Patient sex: M
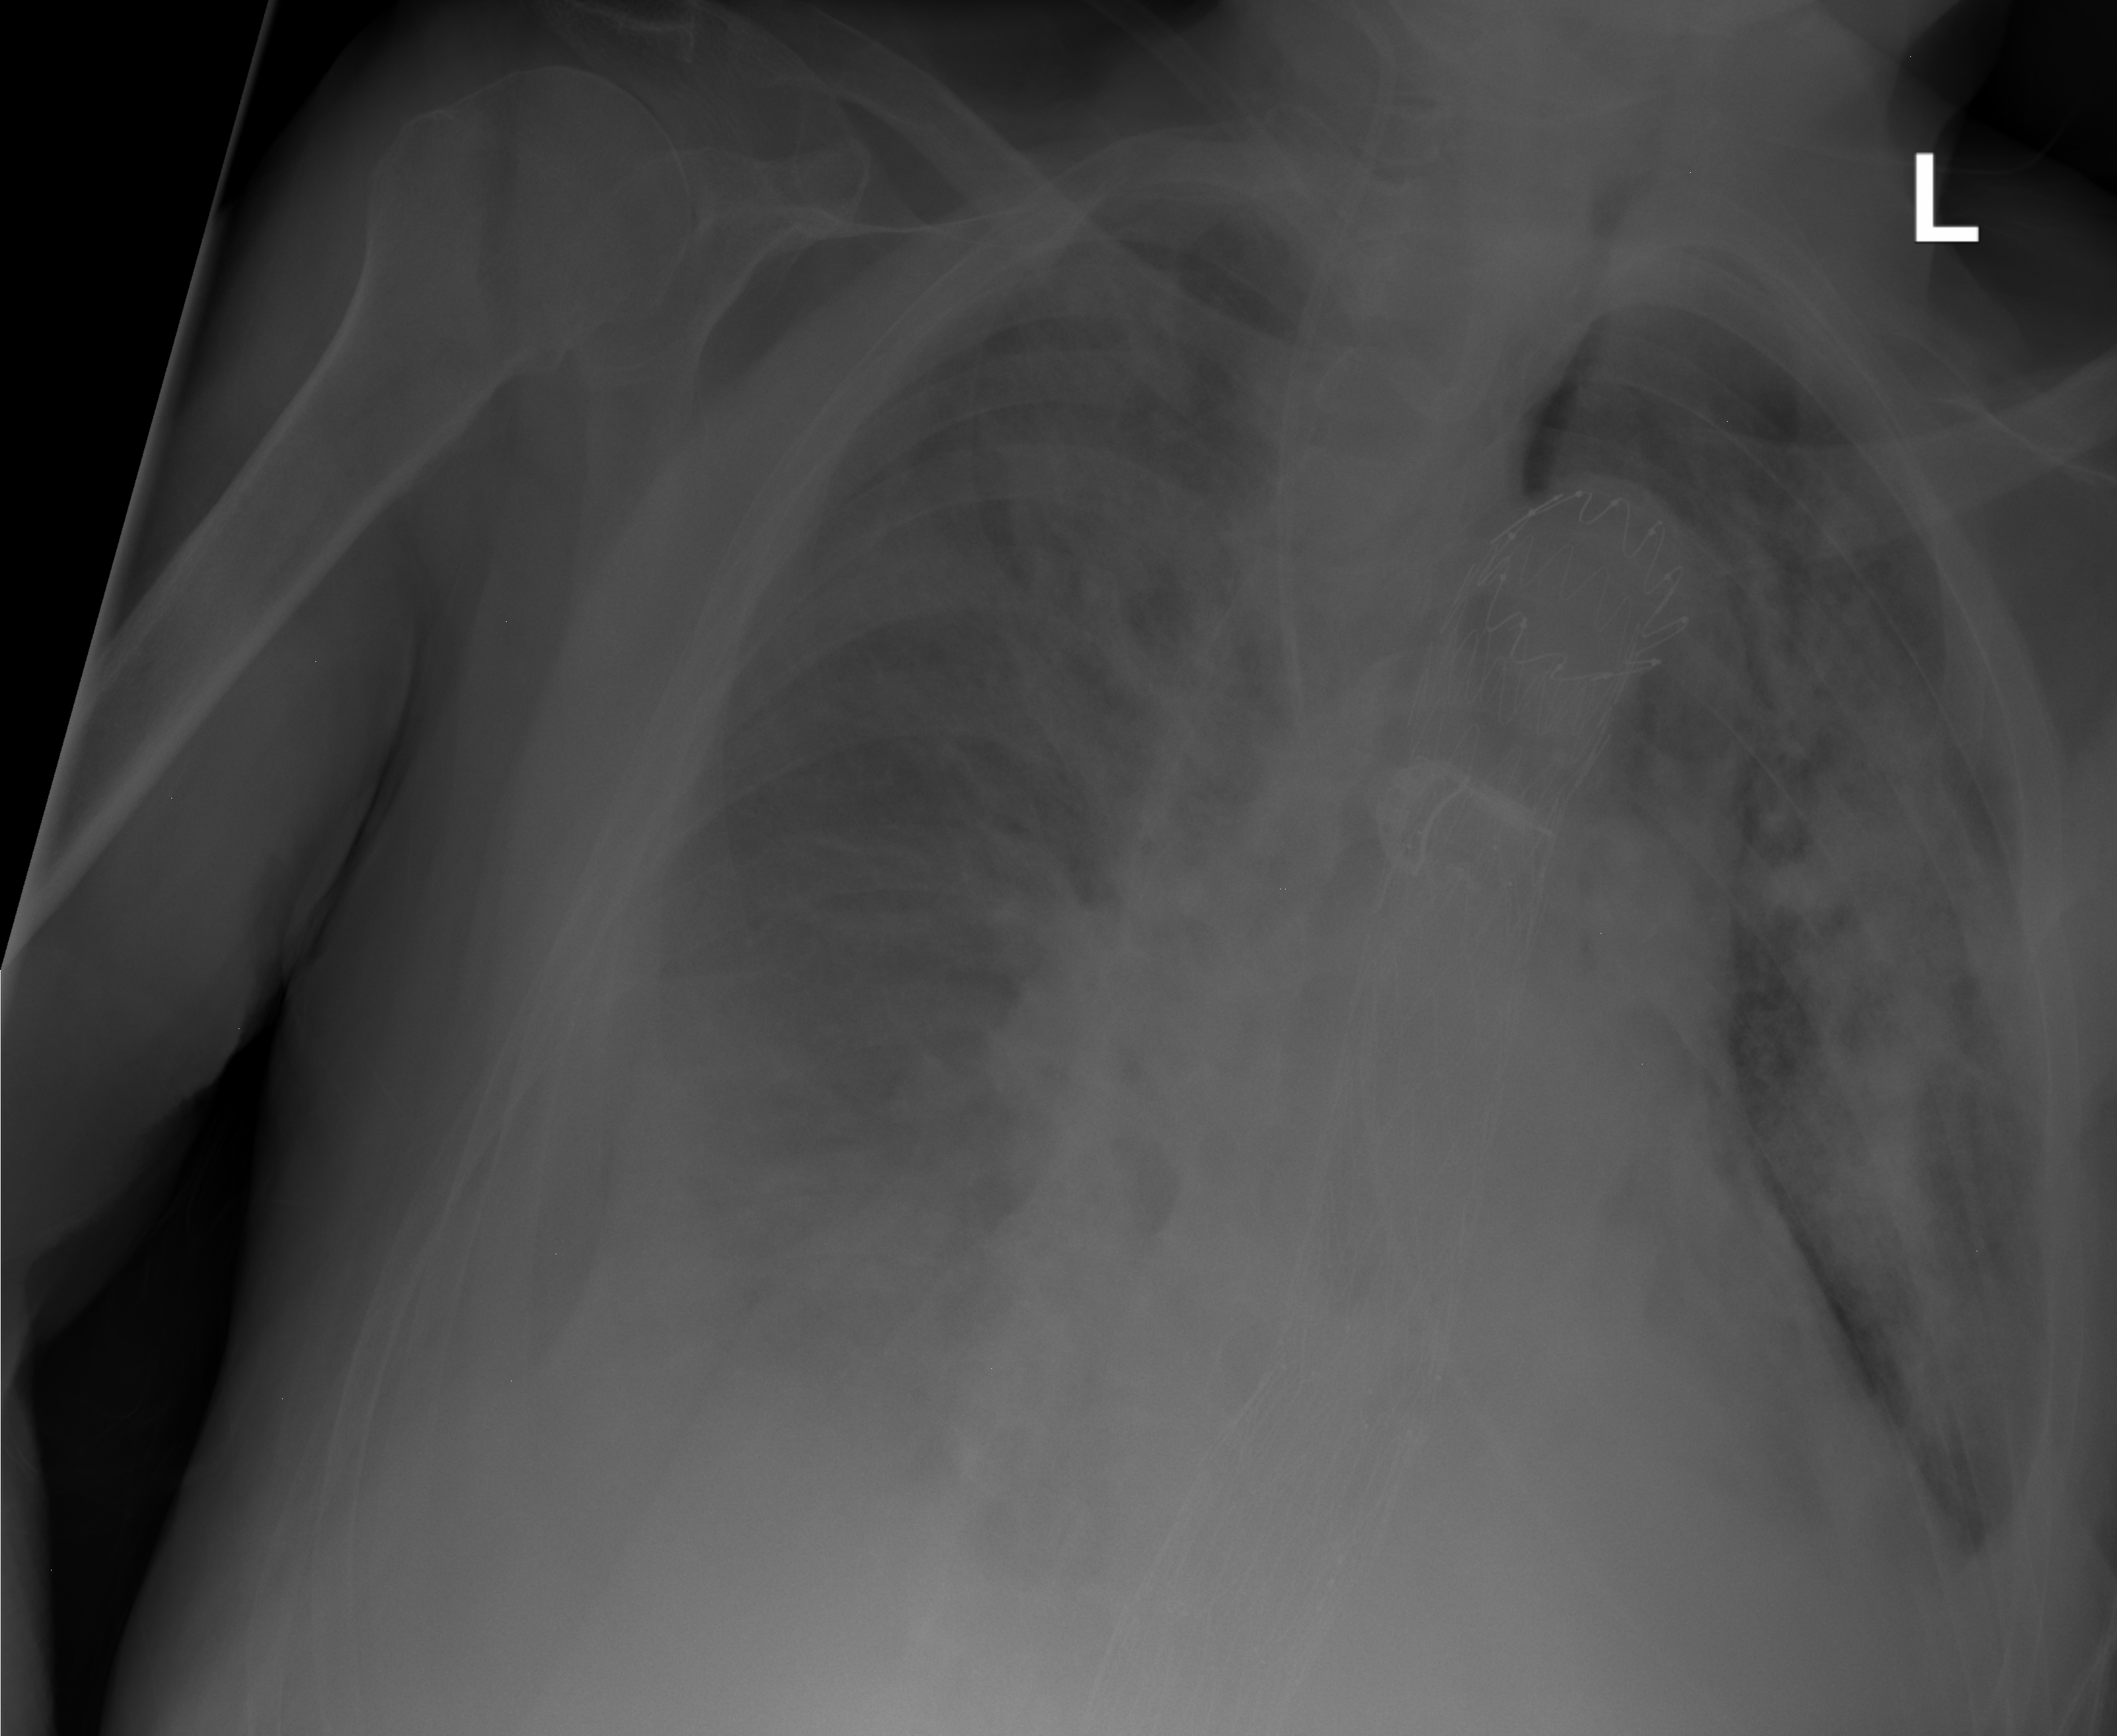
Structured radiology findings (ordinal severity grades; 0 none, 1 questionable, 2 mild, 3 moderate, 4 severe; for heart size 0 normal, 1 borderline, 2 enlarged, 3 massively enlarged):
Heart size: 2
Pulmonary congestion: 2
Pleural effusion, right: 3
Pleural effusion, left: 2
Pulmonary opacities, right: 2
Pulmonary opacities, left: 3
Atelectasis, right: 3
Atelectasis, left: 3